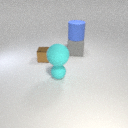
large gray rubber cube behind small cyan rubber sphere